Question: I'm writing an iOS8 application in Swift. I'm trying to login using Facebook and I'm using Facebook iOS SDK 4.1. I'm not using the Facebook button. I have my own simple button. Clicking on the button, calls facebookLogin method that I wrote and am pasting below. I run the app on a computer that I'm already logged in on Facebook. For the first run it asks for the permissions and after I press OK, it logs in and everything's fine. On the later runs, when I'm still logged in on the same computer, the application again shows the permission page, this time saying that the user already has authorized the app and gives an OK and Cancel option. Pressing Ok, proceeds with the login. I'm attaching the screenshot below. My problem is that I don't want to get the permission page on these later runs. I assume that it should silently proceed without bouncing to the Facebook app/website. Trying it on the phone has similar behavior. It doesn't show the permission page, but the bouncing to the Facebook app occurs and it comes back almost immediately.
'''
let fbLoginManager = FBSDKLoginManager()
func facebookLogin() {
var token = FBSDKAccessToken.currentAccessToken()
if (token != nil) {
return
}
fbLoginManager.logInWithReadPermissions(["public_profile"], handler: { (result: FBSDKLoginManagerLoginResult!, error: NSError!) -> Void in
if ((error) != nil) {
// Process error
} else if (result.isCancelled) {
// Handle cancellations
} else {
if (result.grantedPermissions.contains("public_profile")) {
// Handle the result
}
}
})
}
'''
And here's the relevant section in AppDelegate:
'''
func application(application: UIApplication, openURL url: NSURL, sourceApplication: String?, annotation: AnyObject?) -> Bool {
return FBSDKApplicationDelegate.sharedInstance().application(application, openURL: url, sourceApplication: sourceApplication, annotation: annotation)
}
'''
I would appreciate your help. I've seen numerous posts on this subject but not much help, specifically on the new Facebook SDK. Thanks!

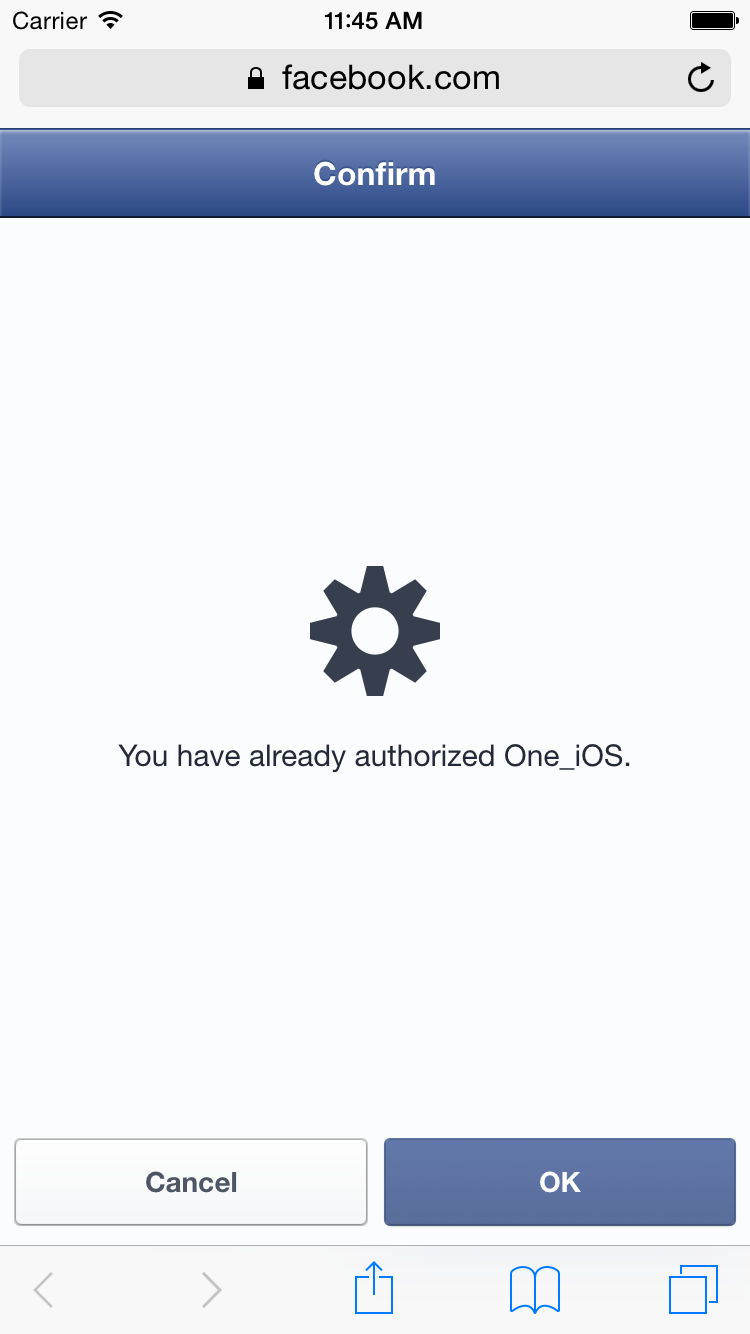
Answer: (This was originally a comment by me, but it turned out to be the solution as well)
You need to ensure that you are calling (the Swift equivalent of) the following:
'''
return [[FBSDKApplicationDelegate sharedInstance]
application:application
didFinishLaunchingWithOptions:launchOptions];
'''
This is needed for the SDK to initiate properly. This is documented here:
<URL>
> Call this method from the [UIApplicationDelegate
application:didFinishLaunchingWithOptions:] method of the AppDelegate
for your app. It should be invoked for the proper use of the Facebook
SDK.